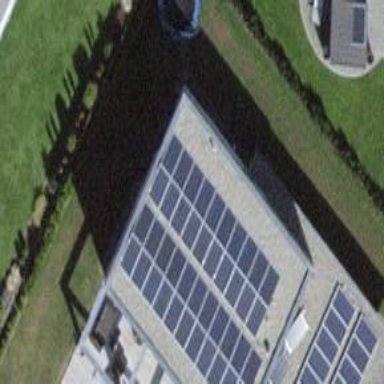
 consisting of solar photovoltaic panels."